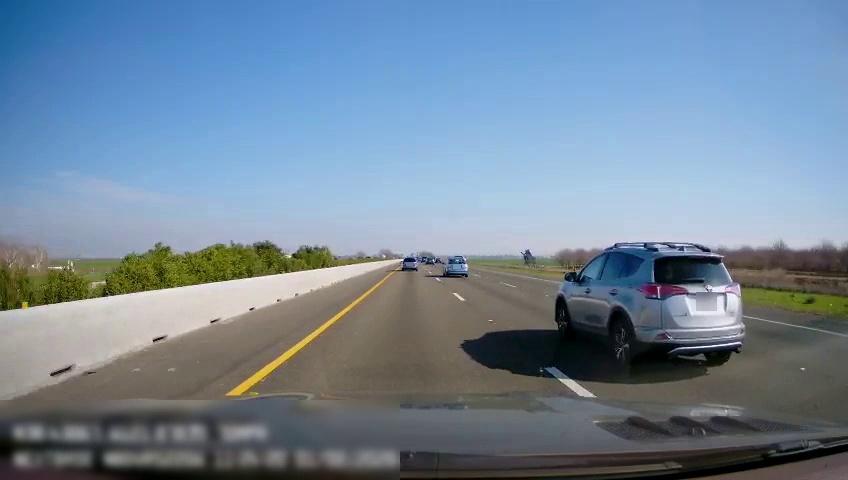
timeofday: Day
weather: Sunny
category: Drivable Space
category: Vehicles | Car
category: Vehicles | SUV
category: Vehicles | SUV
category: Lanes | Current Lane
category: Lanes | Current Lane
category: Lanes | Alternate Lane
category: Lanes | Alternate Lane